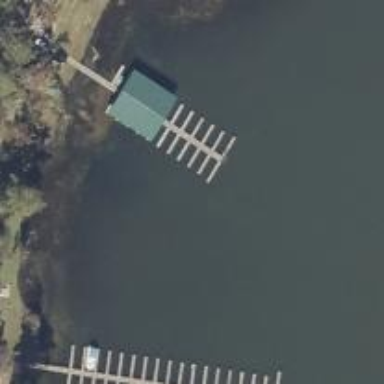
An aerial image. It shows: Man-made pier.